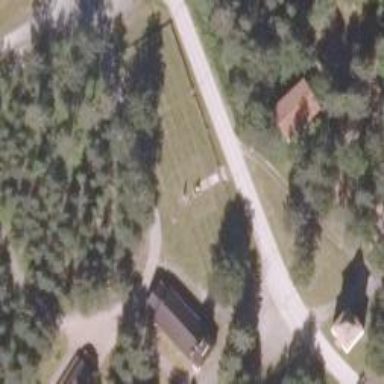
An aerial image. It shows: Historical war memorial.